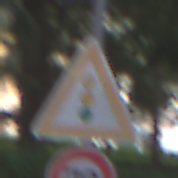
Verkehrszeichen: Lichtzeichenanlage
Zusatzzeichen unten: Geschwindigkeit70
Umgebung: Outdoor, Suburban
Tageszeit: MorningAfternoon
Wetter: PartlyCloudy
Licht: Natural
Jahreszeit: NotSpecified
Kontrast: LowContrast